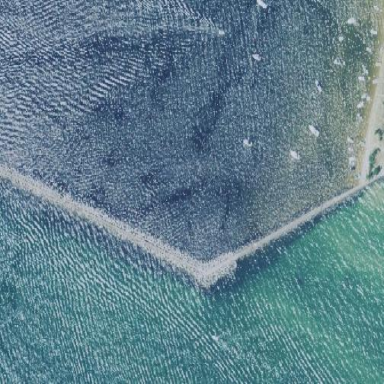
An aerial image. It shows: Breakwater structure.